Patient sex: F
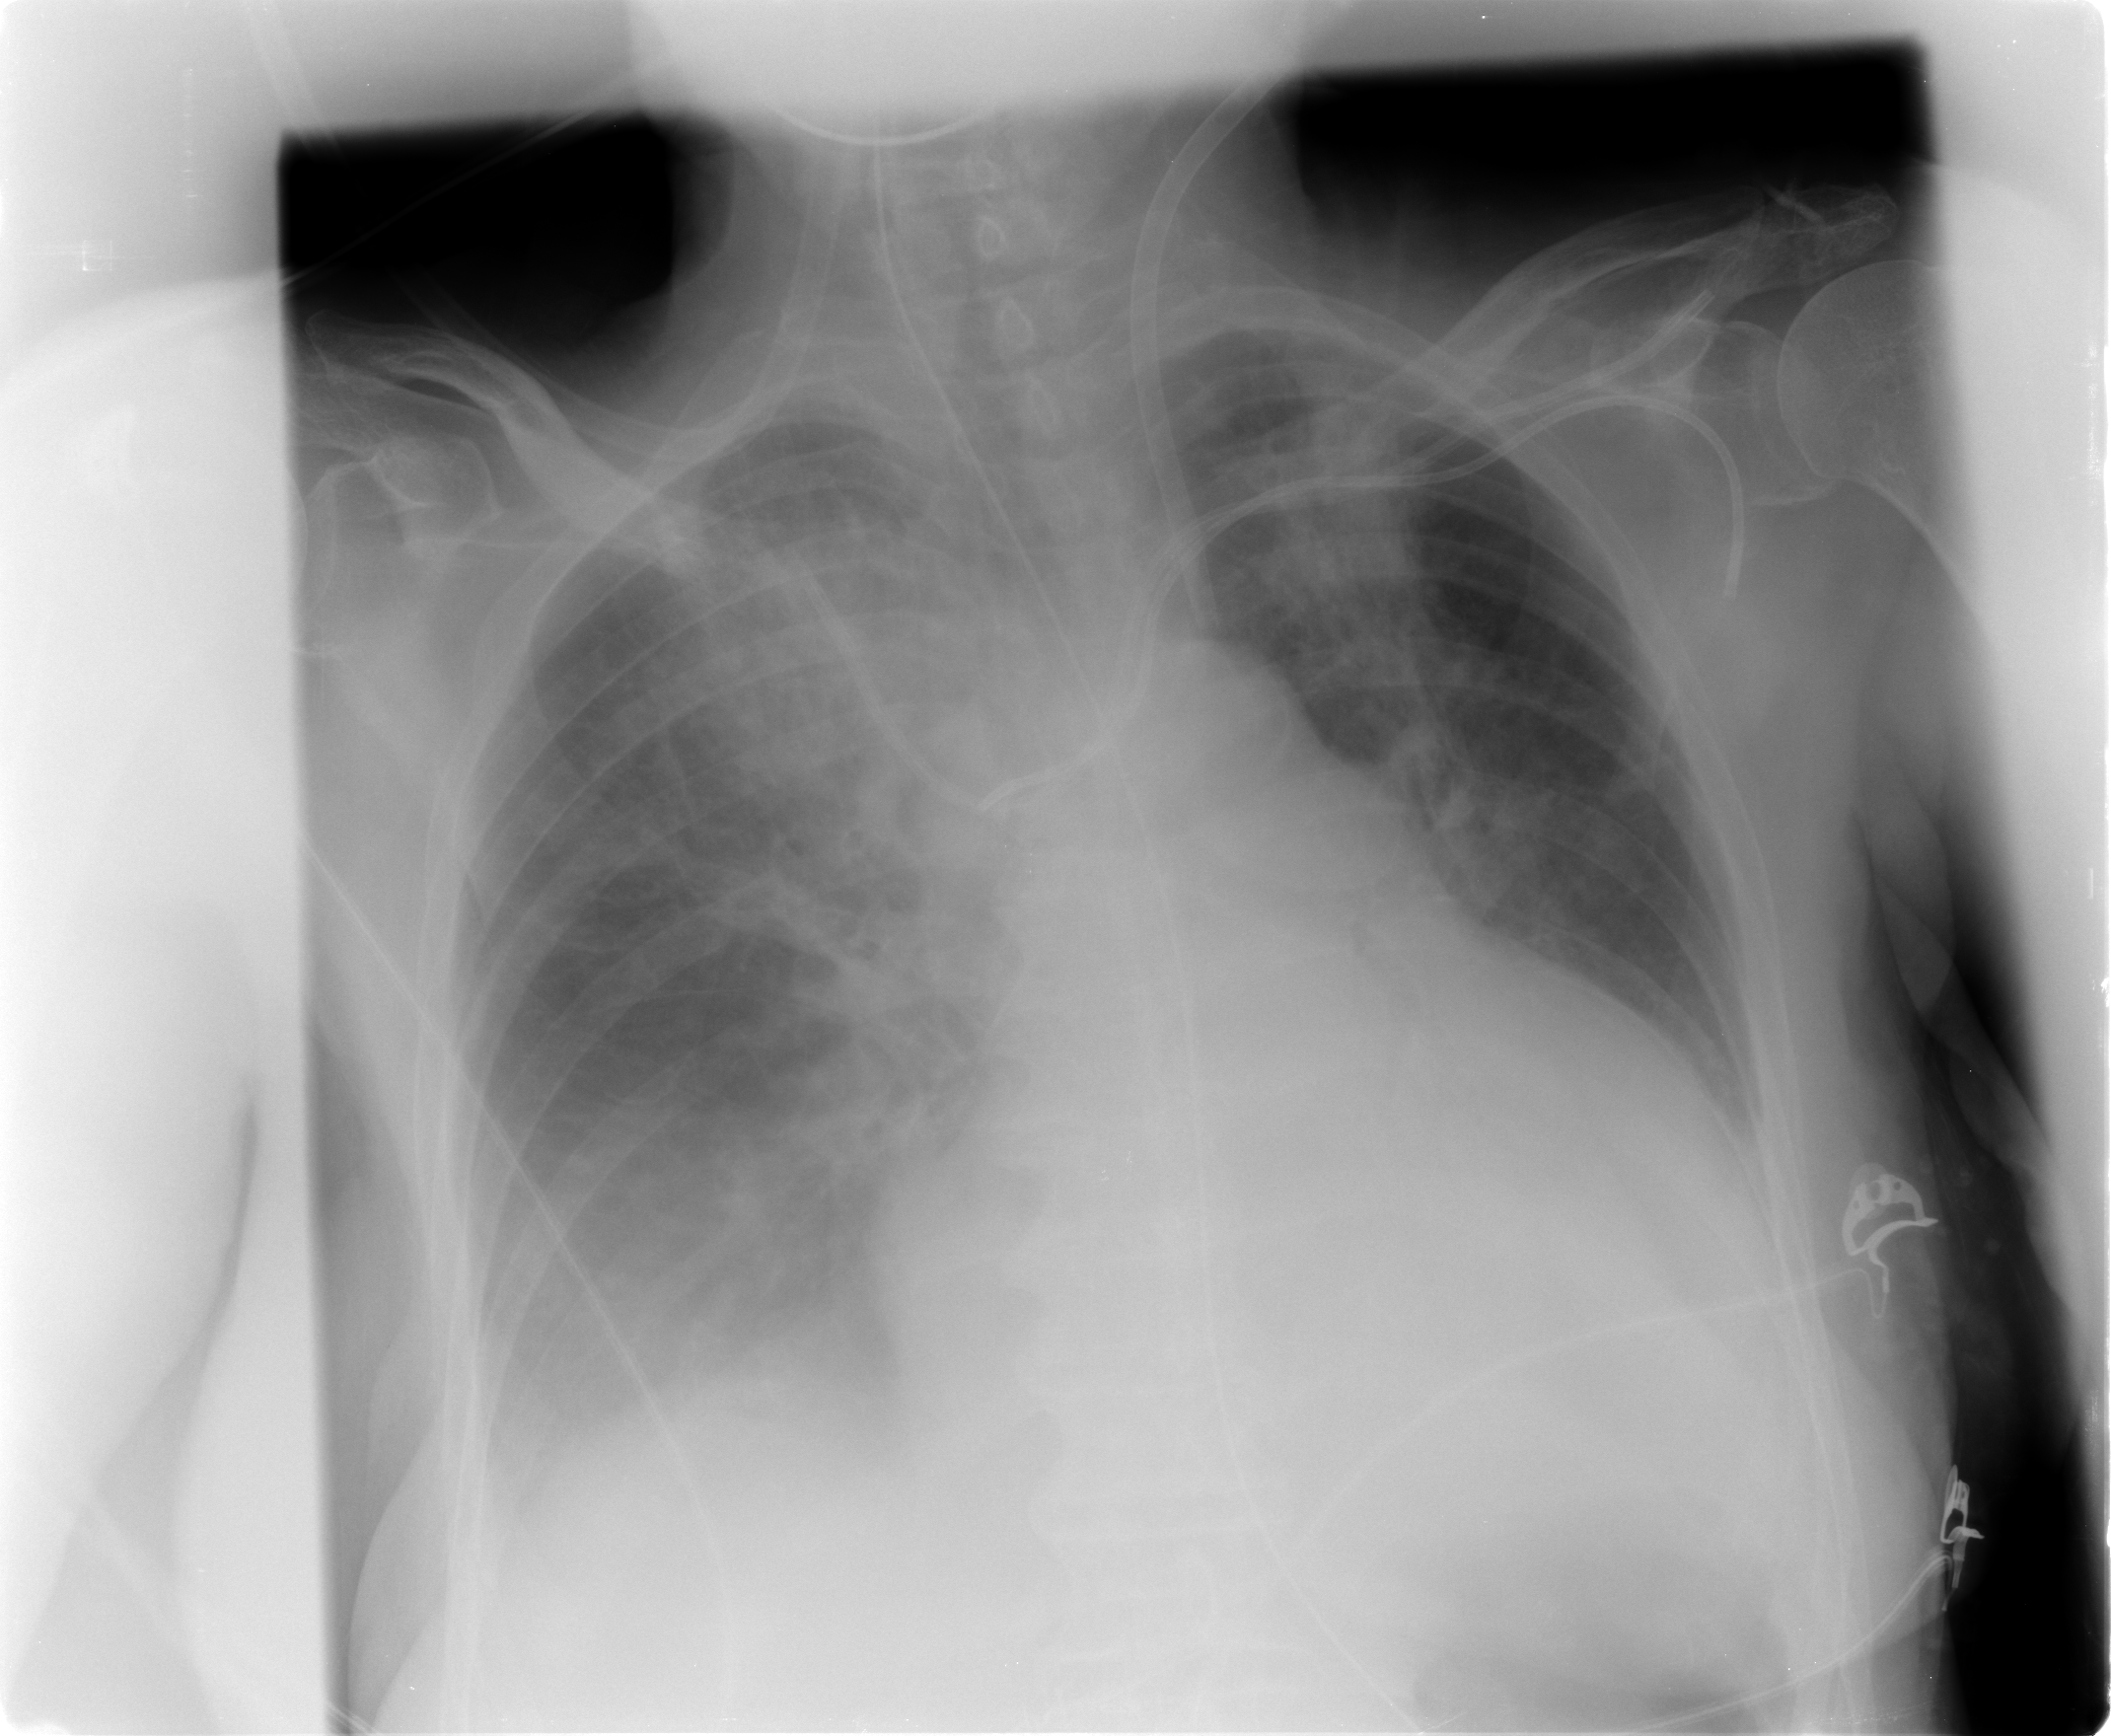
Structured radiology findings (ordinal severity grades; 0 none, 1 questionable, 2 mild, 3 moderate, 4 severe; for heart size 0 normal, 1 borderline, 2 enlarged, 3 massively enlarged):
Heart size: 2
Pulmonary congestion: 3
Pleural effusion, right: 3
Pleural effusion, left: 0
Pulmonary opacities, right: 2
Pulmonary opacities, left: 2
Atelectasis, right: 2
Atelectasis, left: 0